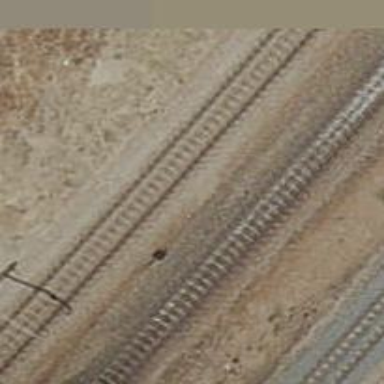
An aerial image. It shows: Railway track with contact lines for electrification.